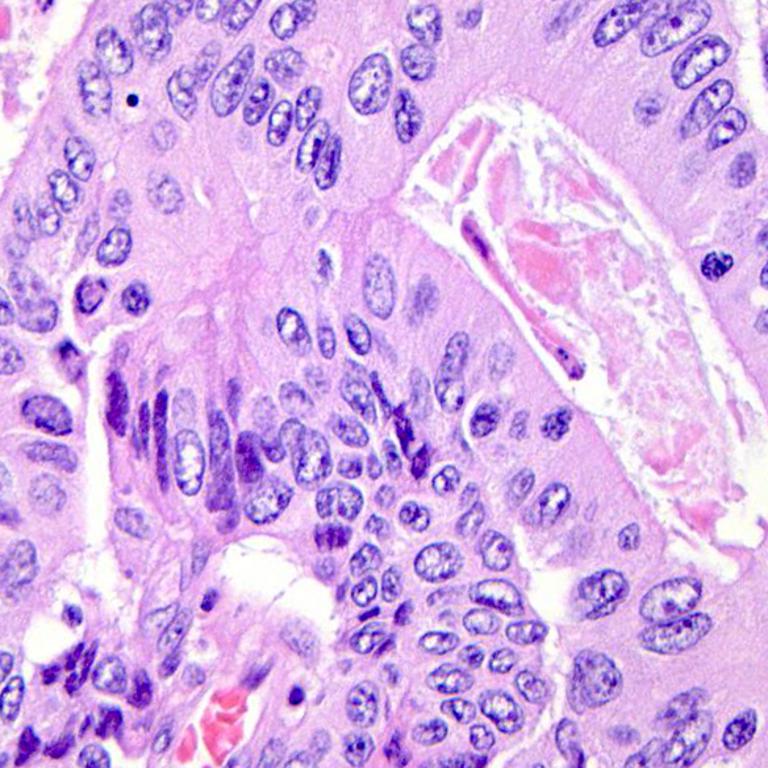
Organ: colon
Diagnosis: adenocarcinomas